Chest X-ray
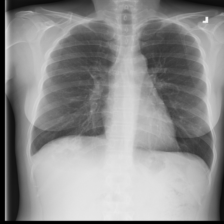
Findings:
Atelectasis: negative
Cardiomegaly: negative
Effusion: negative
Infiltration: positive
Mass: negative
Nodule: negative
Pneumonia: negative
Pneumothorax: negative
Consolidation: negative
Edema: negative
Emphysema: negative
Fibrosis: negative
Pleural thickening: negative
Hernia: negative